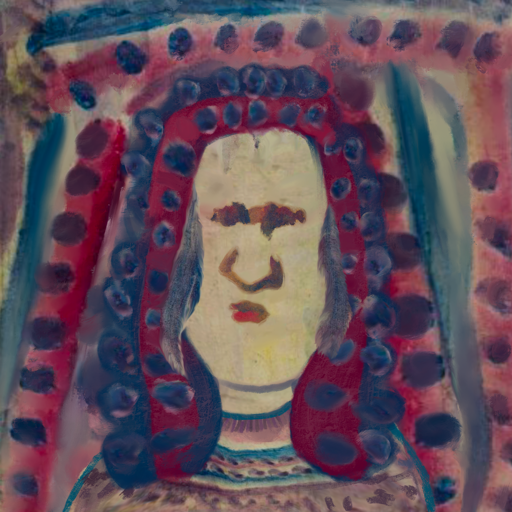
Background: HillGirl, Head And Neck Front: Hill_Girl, Face Front: In_The_Sun, Bust: HillGirl, Hair Front: Hill_Girl, Head Accessory: Blank, Second Necklace: Blank, Necklace: Blank, Baby: Blank